Question: Im trying to create servlet for my project but encountered 'The import javax.servlet.annotation cannot be resolved'. I've already added 'javax.servlet' and 'servlet-api.jar' from tomcat. Please refer the image below.

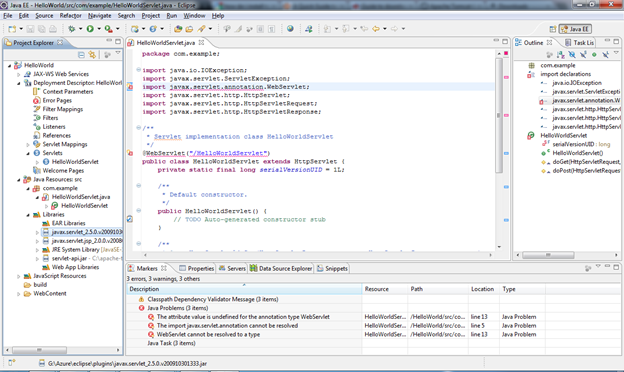
Answer: By the screenshot it looks like you are importing servlet spec v2.5. The servlet annotations were added in servlet spec 3.0
<URL>
You will want to get the jar for a newer version then what you are currently using
Here is a chart showing the Tomcat version and the servlet spec it supports
<URL>